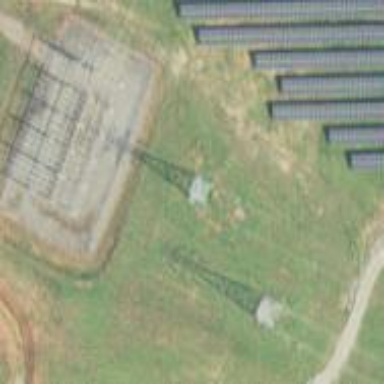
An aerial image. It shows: Power substation with fence around it. The substation is used for switching.